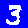
Digit: 3